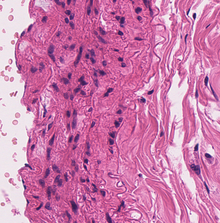
Tumor epithelial tissue: no
Tumor-associated stroma tissue: yes
Normal tissue: no